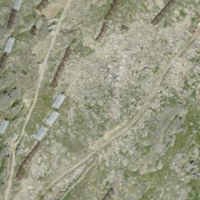
EUNIS habitat code: 26
Species observed at this site:
Vaccinium vitis-idaea
Anthus spinoletta